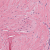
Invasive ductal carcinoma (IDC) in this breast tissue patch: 0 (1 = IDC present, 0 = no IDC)